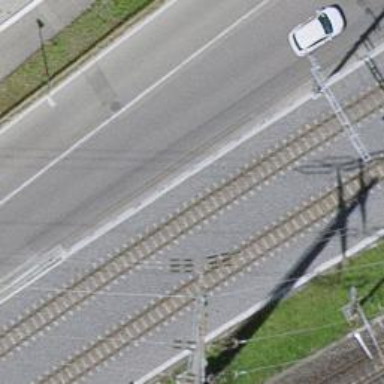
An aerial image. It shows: Narrow-gauge railway track electrified by contact line.